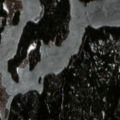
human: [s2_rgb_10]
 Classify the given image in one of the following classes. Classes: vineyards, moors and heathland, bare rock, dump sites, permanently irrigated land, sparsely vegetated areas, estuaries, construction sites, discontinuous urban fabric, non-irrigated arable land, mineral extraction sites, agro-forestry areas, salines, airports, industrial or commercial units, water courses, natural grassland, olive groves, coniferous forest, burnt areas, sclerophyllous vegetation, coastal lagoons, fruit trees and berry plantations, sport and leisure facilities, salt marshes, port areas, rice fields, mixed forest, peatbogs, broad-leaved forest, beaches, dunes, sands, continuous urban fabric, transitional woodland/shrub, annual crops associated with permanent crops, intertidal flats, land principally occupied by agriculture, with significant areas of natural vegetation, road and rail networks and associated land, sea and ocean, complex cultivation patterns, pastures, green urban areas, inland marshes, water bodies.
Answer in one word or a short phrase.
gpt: coniferous forest, mixed forest, water bodies